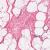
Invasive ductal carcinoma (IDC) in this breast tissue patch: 0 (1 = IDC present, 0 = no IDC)